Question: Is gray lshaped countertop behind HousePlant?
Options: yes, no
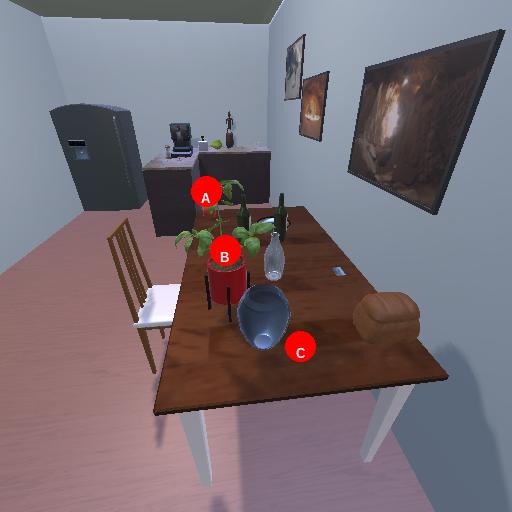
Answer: yes